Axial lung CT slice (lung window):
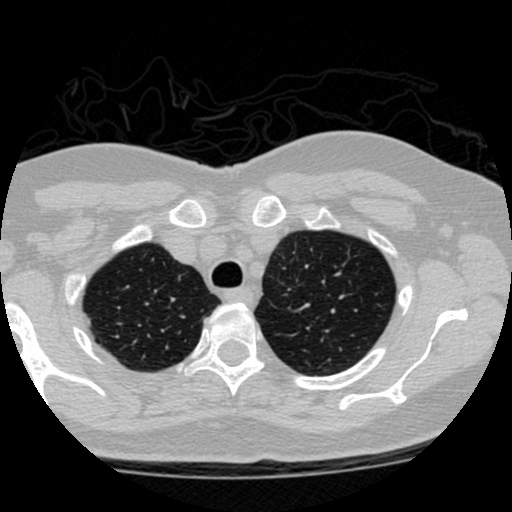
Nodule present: no